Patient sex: M
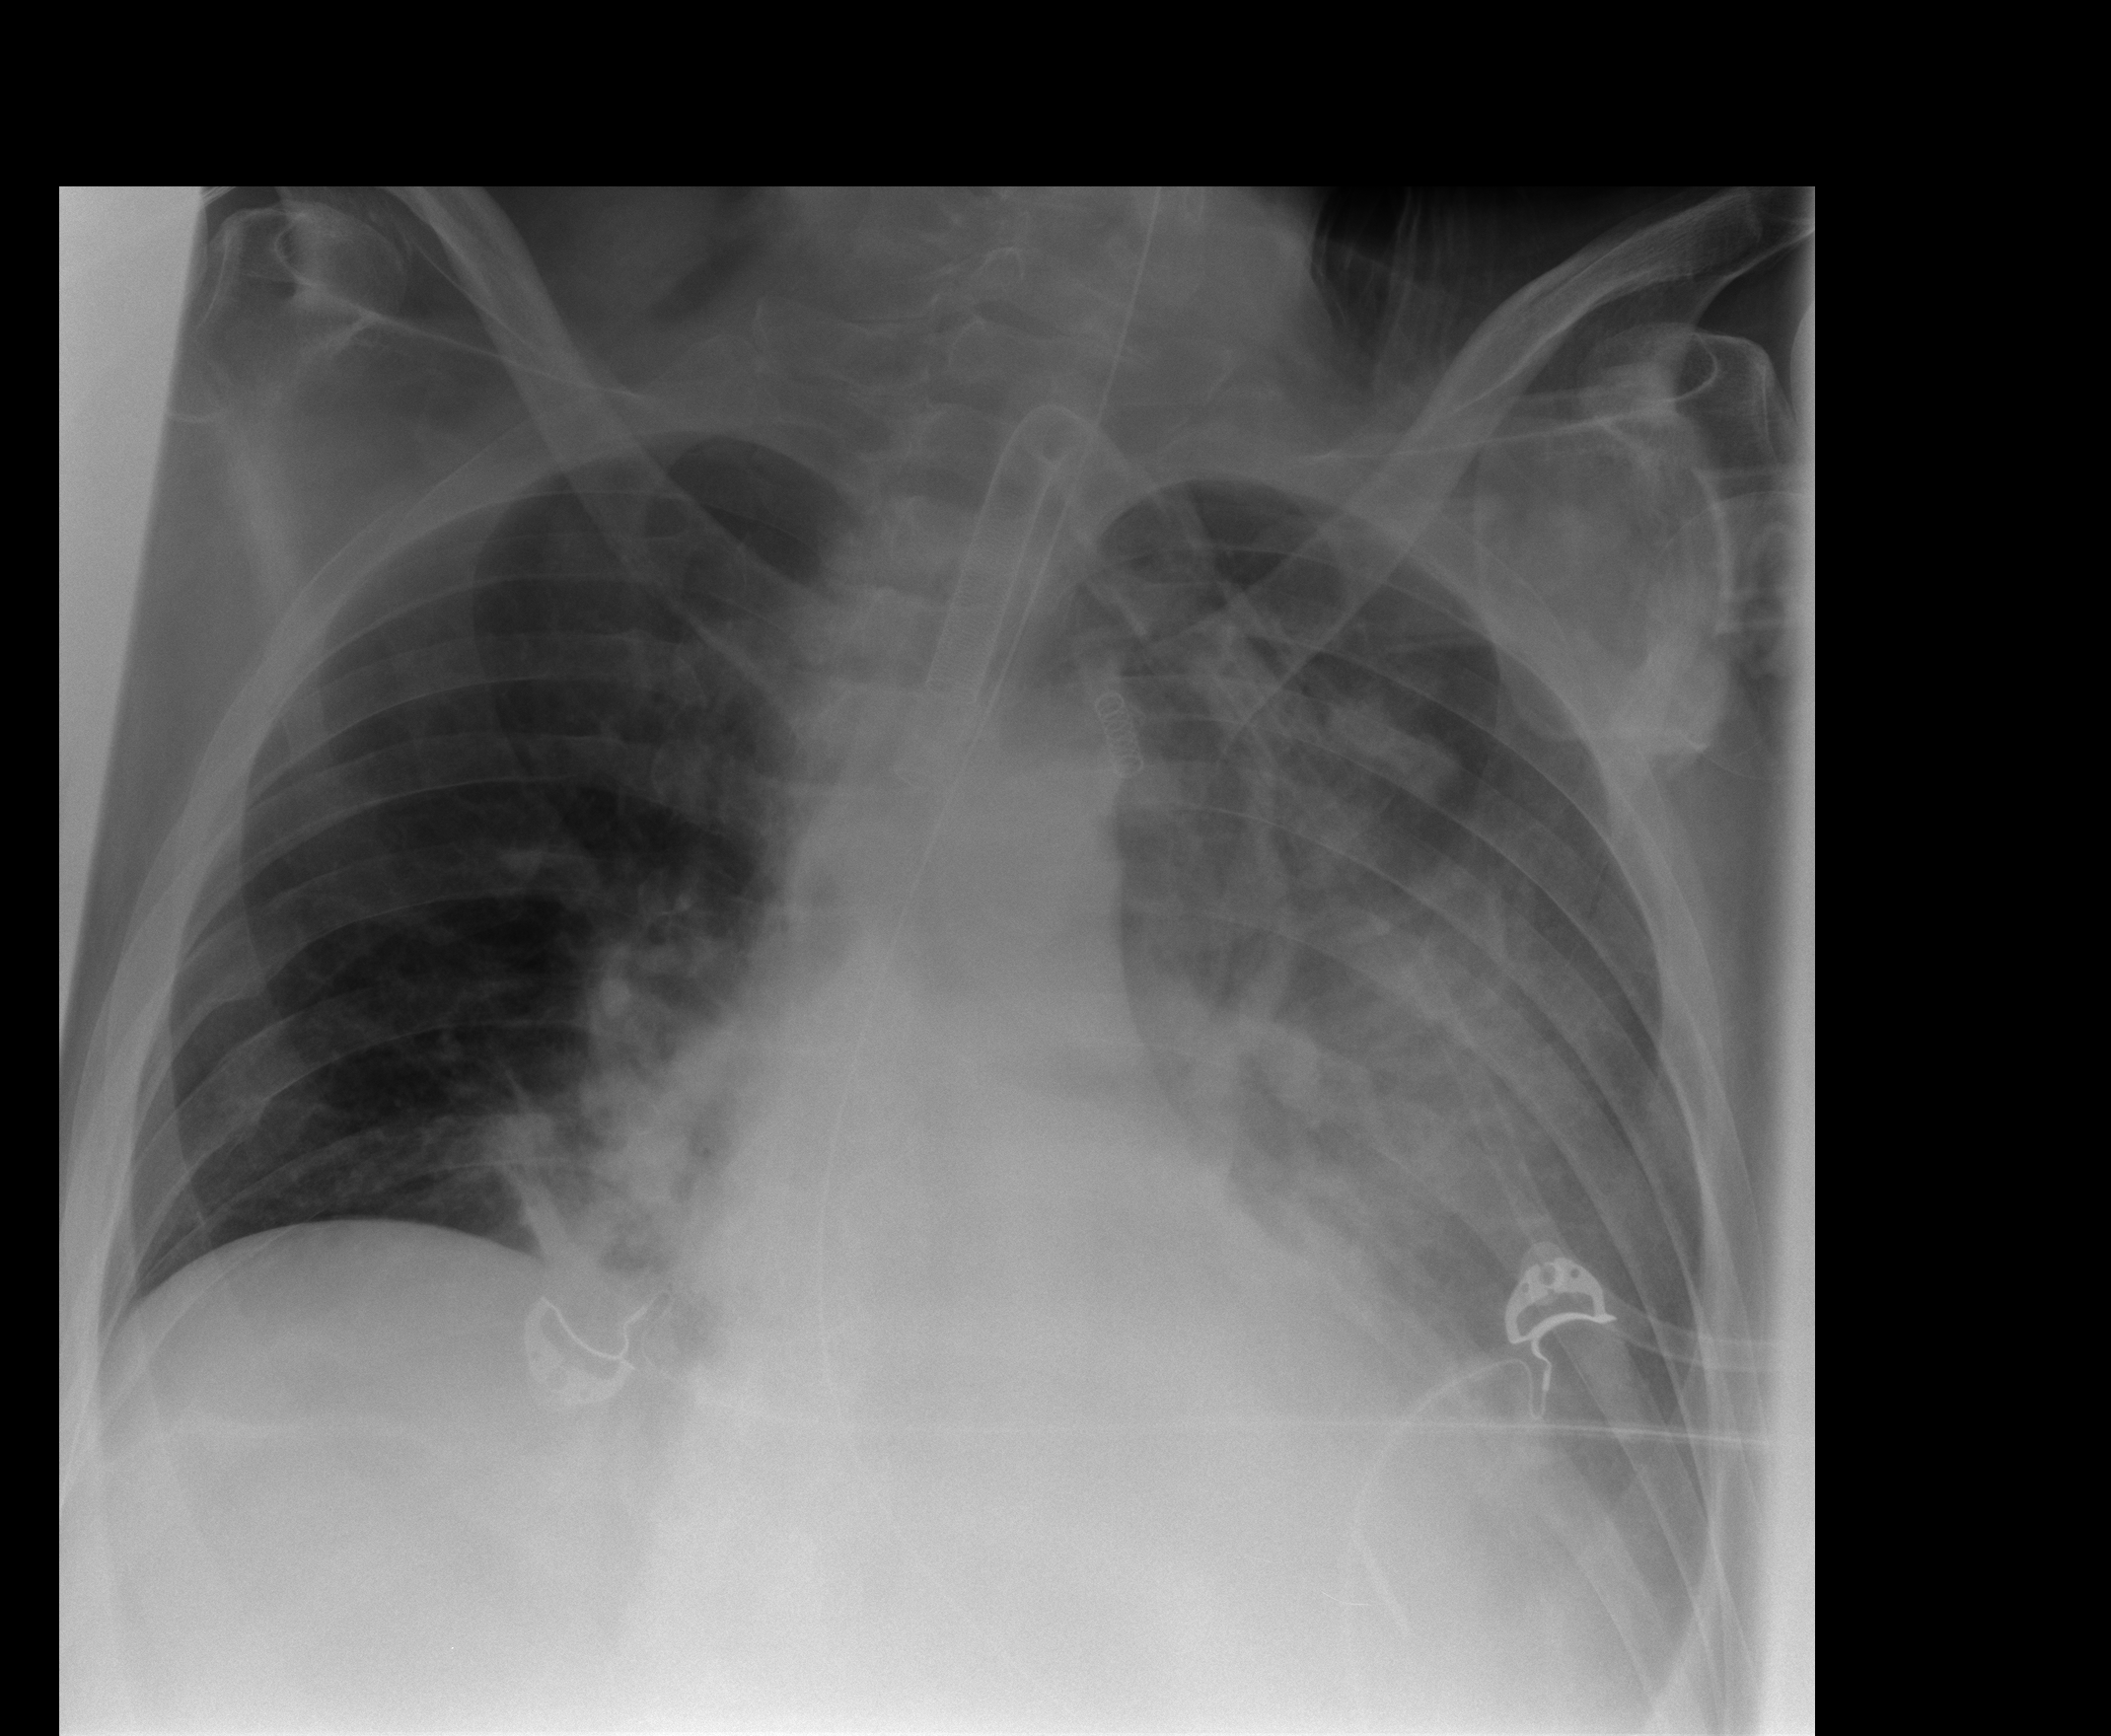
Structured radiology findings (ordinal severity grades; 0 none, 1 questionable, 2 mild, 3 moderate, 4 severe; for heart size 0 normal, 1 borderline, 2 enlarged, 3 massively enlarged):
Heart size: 0
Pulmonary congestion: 0
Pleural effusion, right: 0
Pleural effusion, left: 2
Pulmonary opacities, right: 0
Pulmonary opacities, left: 3
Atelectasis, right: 0
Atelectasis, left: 2